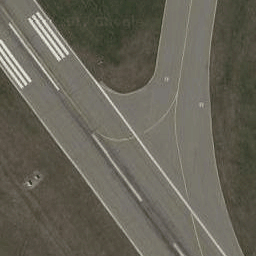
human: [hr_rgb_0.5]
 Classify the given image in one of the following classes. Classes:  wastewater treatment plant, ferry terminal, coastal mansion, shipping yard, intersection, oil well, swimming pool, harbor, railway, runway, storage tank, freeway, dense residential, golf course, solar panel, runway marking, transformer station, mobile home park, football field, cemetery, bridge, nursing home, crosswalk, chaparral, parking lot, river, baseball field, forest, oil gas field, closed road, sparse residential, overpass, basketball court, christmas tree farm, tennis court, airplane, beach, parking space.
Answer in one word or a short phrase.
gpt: runway